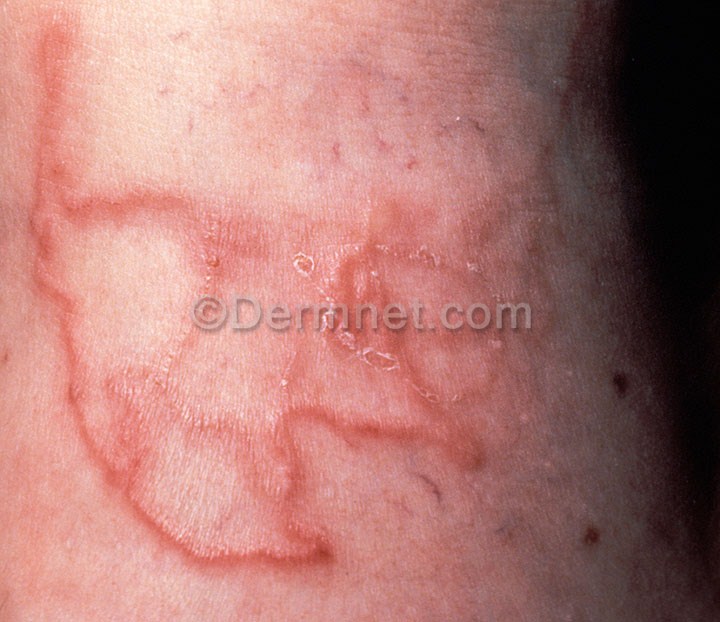
Disease: Scabies Lyme Disease and other Infestations and Bites